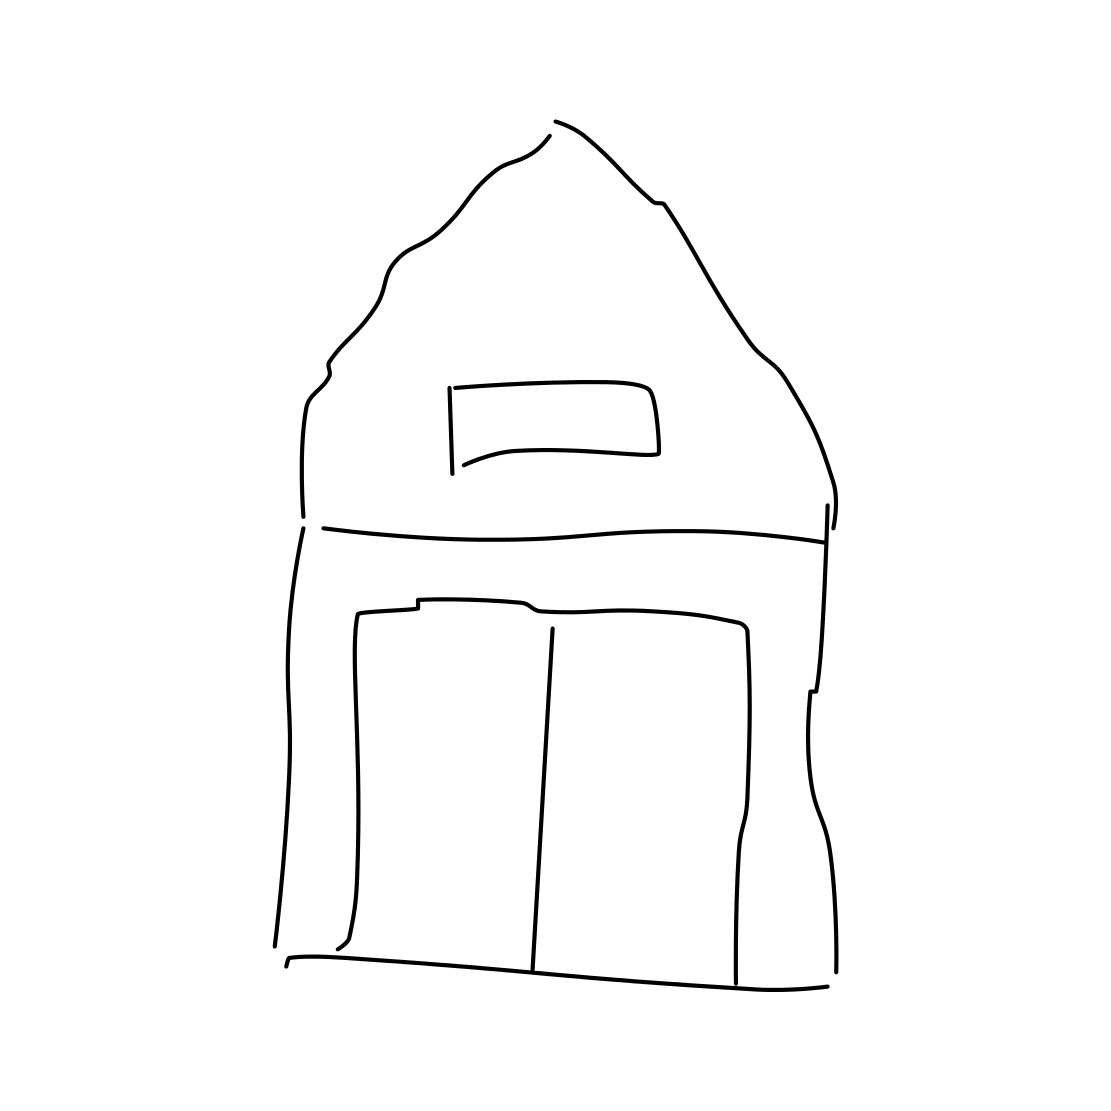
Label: barn